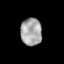
Tissue: prostate
Cell type: T cells
Senescence score: 0.3501
Nuclear area (px): 565
Mean DAPI intensity: 165.984